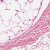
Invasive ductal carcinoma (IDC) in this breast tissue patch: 0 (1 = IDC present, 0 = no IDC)